Group 1:
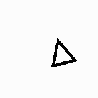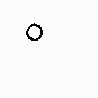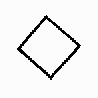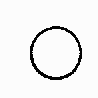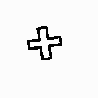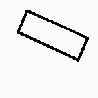
Group 2:
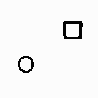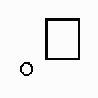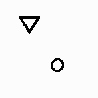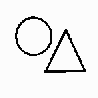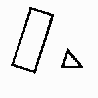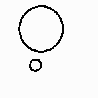
Rule separating the two groups: One vs. two figures.
Concepts: 1, 2, number, one, two
Comments: All examples in this Problem comprise one or two shape outlines.
Author: Mikhail M. Bongard
Reference: M. M. Bongard, Pattern Recognition, Spartan Books, 1970, p. 221.